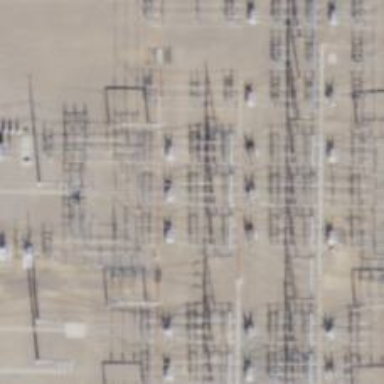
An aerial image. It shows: Switch for power supply.